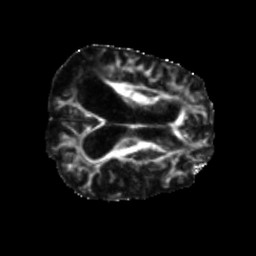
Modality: FA
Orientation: axial
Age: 66
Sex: female
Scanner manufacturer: siemens
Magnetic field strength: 3 T
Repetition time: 5.25 s
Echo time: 0.08 s